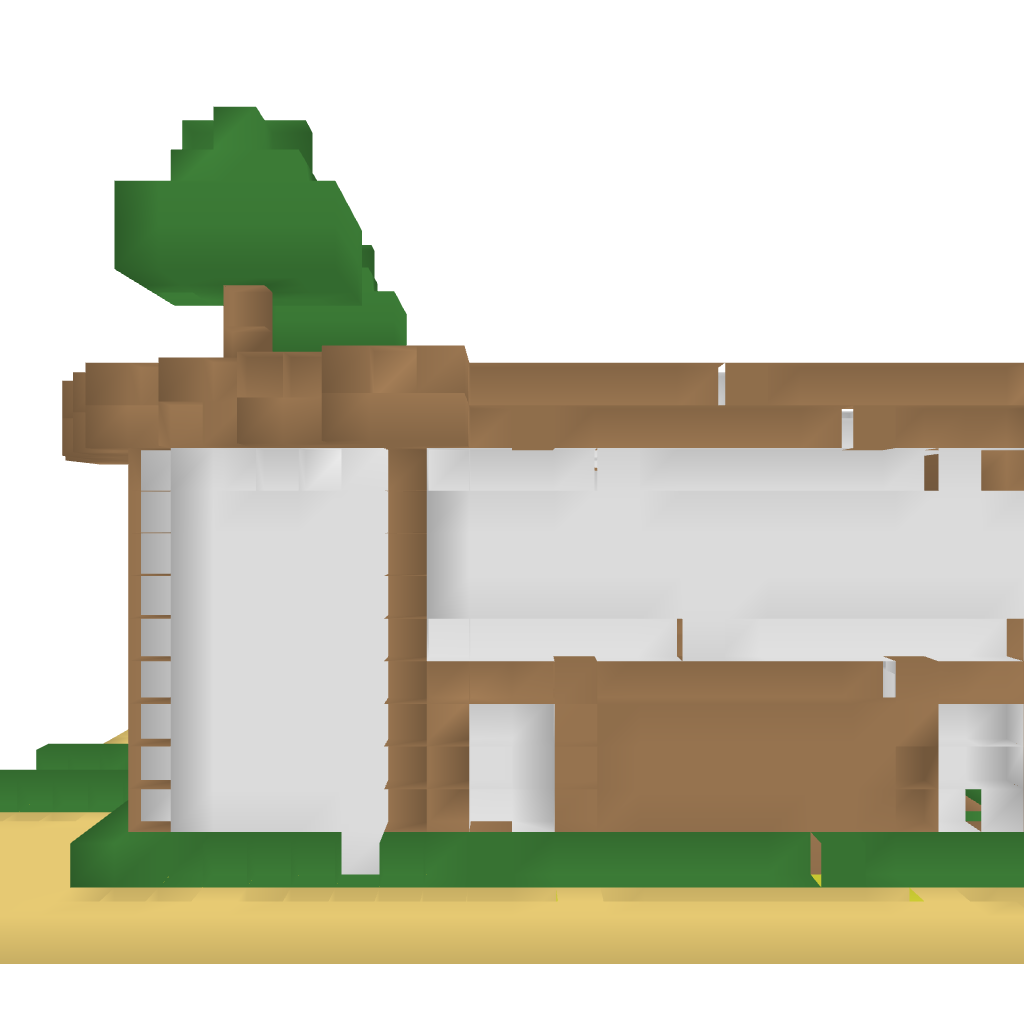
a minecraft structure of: Modern House/Penthouse good quality